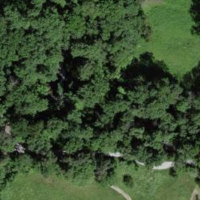
EUNIS habitat code: 41
Species observed at this site:
Parus major
Troglodytes troglodytes
Erithacus rubecula
Sitta europaea
Garrulus glandarius
Fringilla coelebs
Turdus viscivorus
Picus viridis
Corvus corax
Sylvia atricapilla
Columba palumbus